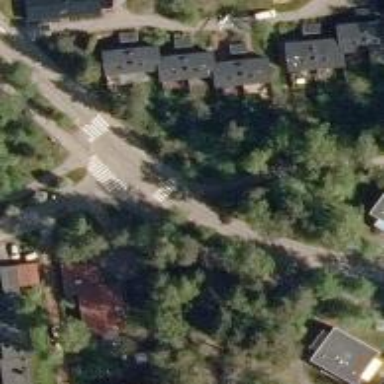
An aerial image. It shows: Cycleway crossing with asphalt surface.